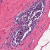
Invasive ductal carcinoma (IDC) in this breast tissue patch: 0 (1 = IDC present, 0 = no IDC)